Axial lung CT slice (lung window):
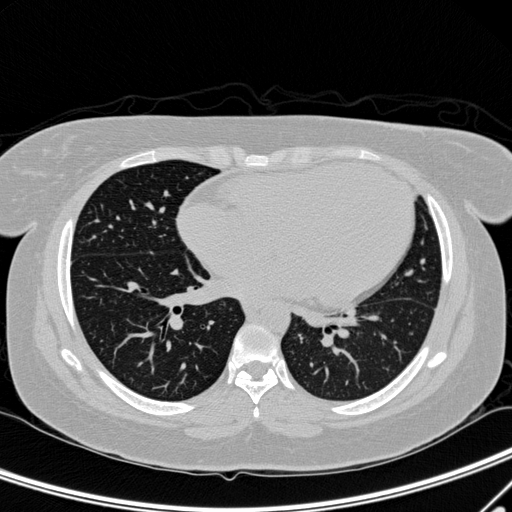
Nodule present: no